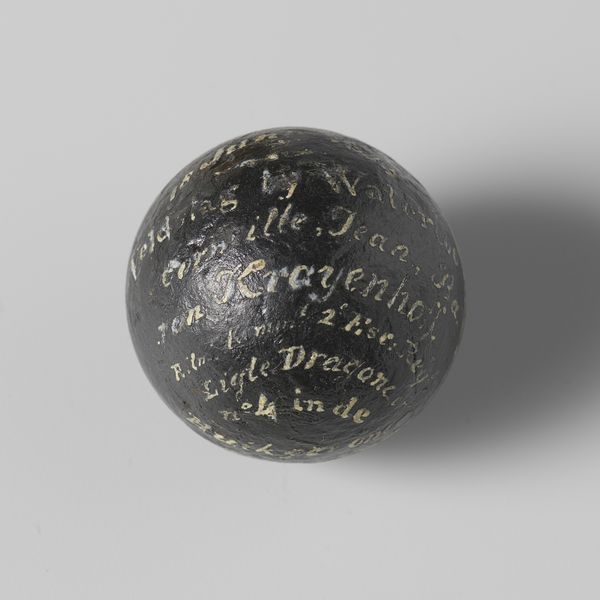
Titel: Kogel waarmee C.J. baron Krayenhoff in de buik werd getroffen
Standort: Amsterdam
Institution: Rijksmuseum
Schlagwörter: white, black, gold, yellow, water, german, message, shadow, french, writing, photo, letters, letter, ink, shiny, circle, rough, dutch, script, globe, round, ball, photograph, text, heavy, bowl, painted, words, date, concrete, jean, real, musket, numbers, writer, handwriting, sphere, object, copy, word, textured, lead, cannonball, krayenhof, commemorative, objct, linde, white text, white copy, francais, 구, 원, 동그라미, 글자, 흑색, 오래된물건, 특이함, 많이다름, dracone, kragenhof, italic, krayenhoff, ligle